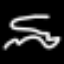
Label: squiggle